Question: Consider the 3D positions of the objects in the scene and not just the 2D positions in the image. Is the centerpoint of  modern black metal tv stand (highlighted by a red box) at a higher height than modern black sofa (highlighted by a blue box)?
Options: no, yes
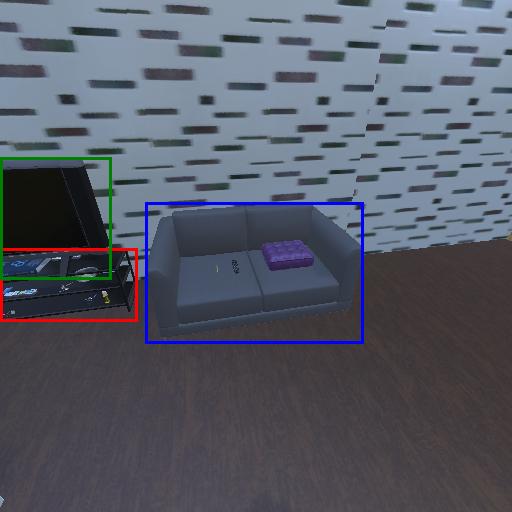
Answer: no